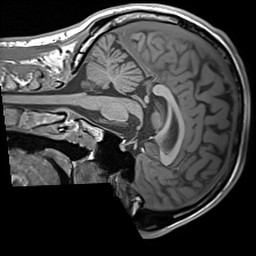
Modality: T1w
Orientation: sagittal
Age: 25
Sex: male
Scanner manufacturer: siemens
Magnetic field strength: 3 T
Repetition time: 1.6 s
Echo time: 0.00236 s